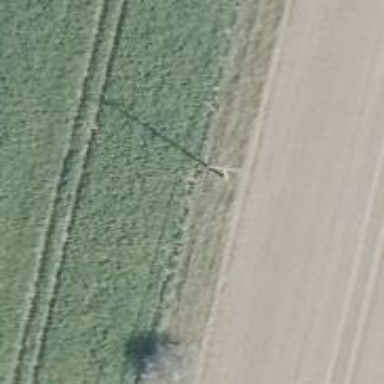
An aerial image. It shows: Power pole.